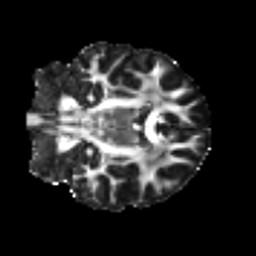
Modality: FA
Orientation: coronal
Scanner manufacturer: siemens
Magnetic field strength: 3 T
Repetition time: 3.6 s
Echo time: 0.092 s